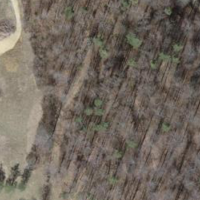
EUNIS habitat code: 41
Species observed at this site:
Pholidoptera griseoaptera
Phaneroptera falcata